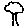
Label: tree